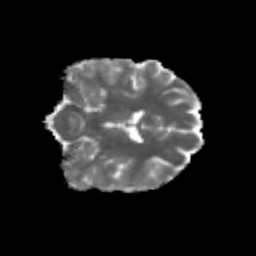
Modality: MD
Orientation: coronal
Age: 26
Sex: female
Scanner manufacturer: siemens
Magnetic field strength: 3 T
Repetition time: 3.5 s
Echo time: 0.125 s